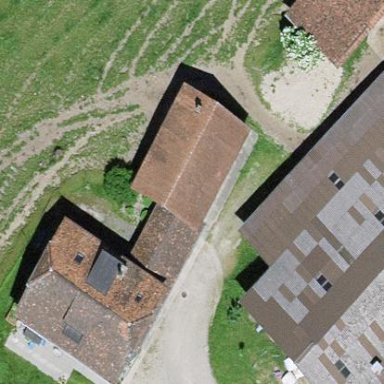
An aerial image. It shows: Garage.